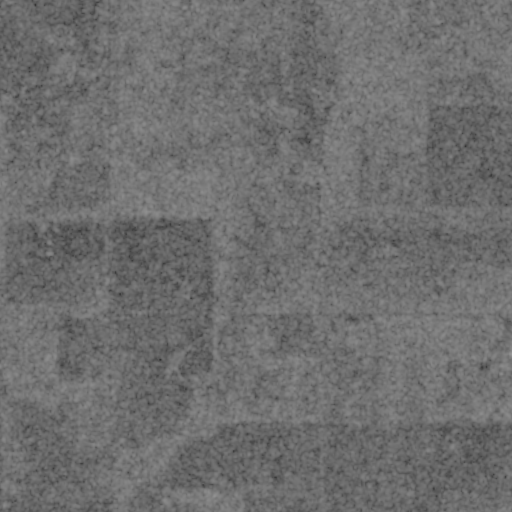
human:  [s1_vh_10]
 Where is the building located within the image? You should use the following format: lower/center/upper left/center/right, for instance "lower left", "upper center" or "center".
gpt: The building is located in the lower left of the image.
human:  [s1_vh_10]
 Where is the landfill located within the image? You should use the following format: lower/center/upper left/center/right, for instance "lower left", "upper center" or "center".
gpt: There is no landfill in the image.

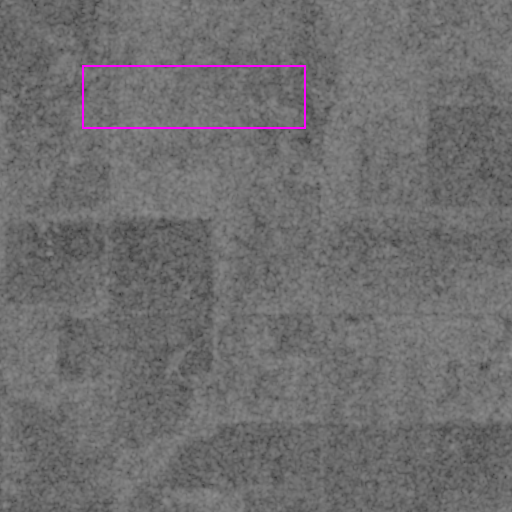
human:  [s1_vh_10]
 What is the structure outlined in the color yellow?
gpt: There is no yellow outline.
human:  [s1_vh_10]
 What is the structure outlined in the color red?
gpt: There is no structure outlined in red.